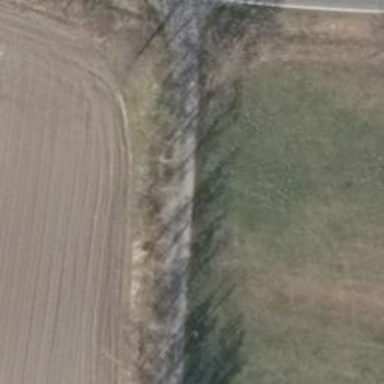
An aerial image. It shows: Row of broadleaved trees.